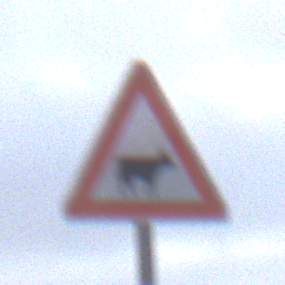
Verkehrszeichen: ViehtriebLinks
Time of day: SunriseSunset
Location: Outdoor (Beach)
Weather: Overcast
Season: NotSpecified
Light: Natural